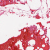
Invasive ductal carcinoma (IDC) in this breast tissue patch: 0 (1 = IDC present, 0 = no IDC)